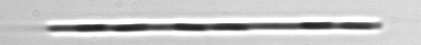
Label: Leptocylindrus